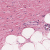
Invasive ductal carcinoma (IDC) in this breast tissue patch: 0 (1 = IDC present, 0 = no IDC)